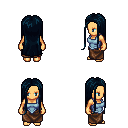
a pixel art fantasy rpg character, female body template, human, tanned skin, blue vest, robe skirt, raven extra-long hairstyle, four views (front, back, left, right), 2x2 character sprite sheet, small pixel art, hard edges, no anti-aliasing